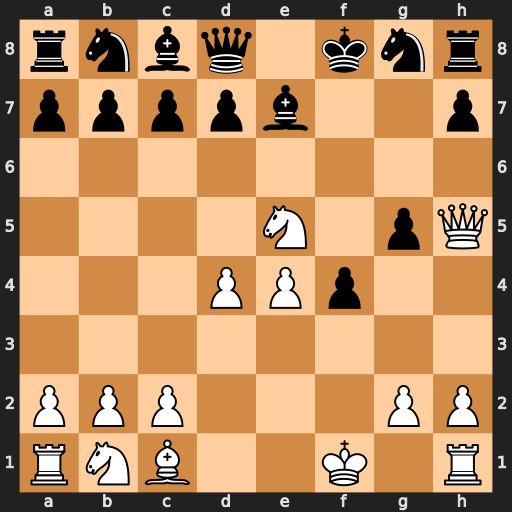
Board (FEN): rnbq1knr/ppppb2p/8/4N1pQ/3PPp2/8/PPP3PP/RNB2K1R
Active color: w
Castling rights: -
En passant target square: -
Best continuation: Qf7#